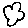
Label: cloud